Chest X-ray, PA view. Patient: 23 years old, sex F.
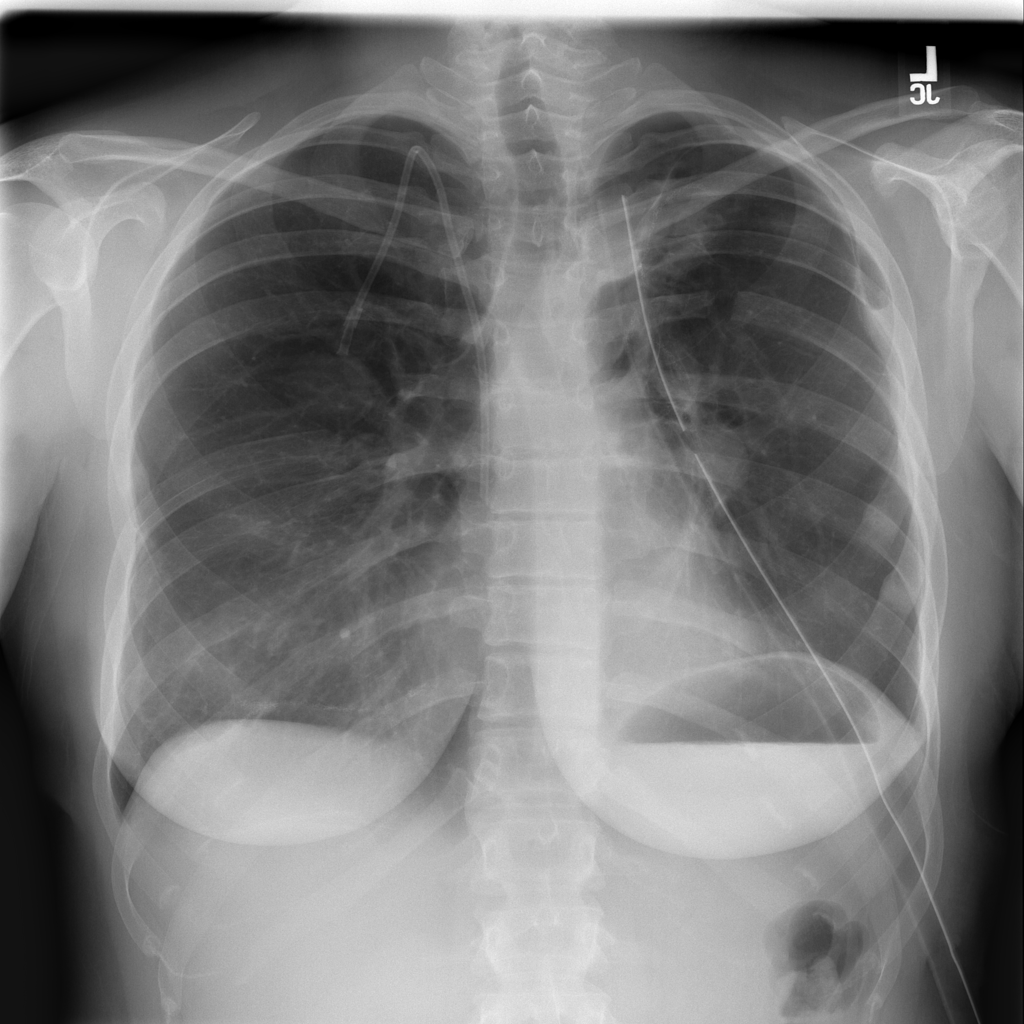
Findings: Pneumothorax